Question: So I am taking the One Month Python course online and I am having some issues. The thing is that my general expression '(?P<pk>\d+)/detail/$' does not seem to work hence the 404-message.
Here is my code:
main urls.py
'''
from django.conf.urls import patterns, include, url
from django.contrib import admin
urlpatterns = patterns ('',
# blah blah
# blah blah blah
# Blaaaahhh
url(r'^admin/', include(admin.site.urls)),
(r'', include('core.urls')),
)
'''
core/urls.py
'''
from django.conf.urls import patterns, include, url
from django.contrib import admin
import core.views as coreviews
urlpatterns = patterns ('',
url(r'^$', coreviews.LandingView.as_view()),
url(r'location/$', coreviews.LocationListView.as_view()),
url(r'location/(?P<pk>\d+)/detail/$', coreviews.LocationDetailView.as_view()),
)
'''
Views:
'''
from django.shortcuts import render
from django.views.generic.base import TemplateView
from django.views.generic.list import ListView
from django.views.generic.detail import DetailView
import core.models as coremodels
# Create your views here.
class LandingView(TemplateView):
template_name = "base/index.html"
class LocationListView(ListView):
model = coremodels.Location
template_name = 'location/list.html'
class LocationDetailView(DetailView):
model = coremodels.Location
template_name = 'location/detail.html'
context_object_name = 'location'
'''
I have already created five locations using the Django admin site: <URL>
Here is the actual error message:

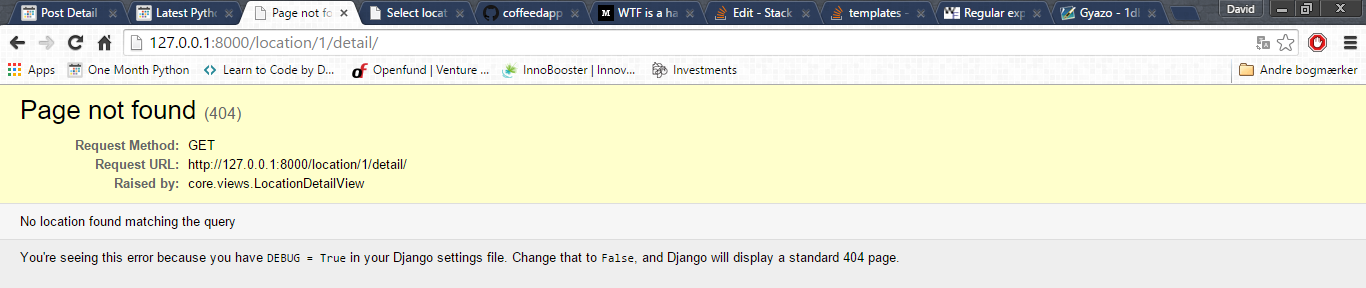
Answer: The error message '"No location found matching the query"' suggests that the url pattern is correct, but there is no location with 'pk=1' in the database. You probably deleted it.
Try a different url e.g. '/location/2/detail/' for a primary key that definitely exists.
You can find a primary key by doing something like 'Location.objects.first().id' in the shell, or simply clicking on a location in the Django admin, and looking at the url.